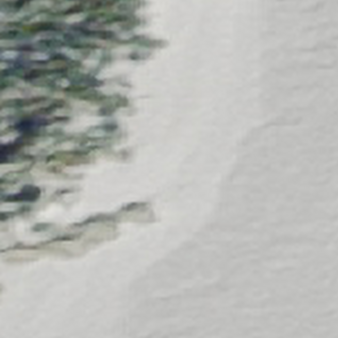
Label: other